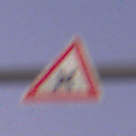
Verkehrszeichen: KreuzungOderEinmuendung
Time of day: Dawn
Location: Outdoor (RoadRail)
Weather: Clear
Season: NotSpecified
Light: Natural